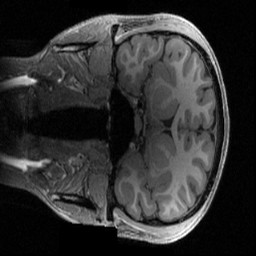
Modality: T1w
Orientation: coronal
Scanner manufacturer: siemens
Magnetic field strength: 3 T
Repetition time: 2.4 s
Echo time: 0.00222 s